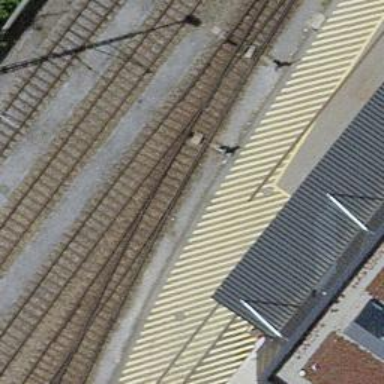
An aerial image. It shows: Railway switch.